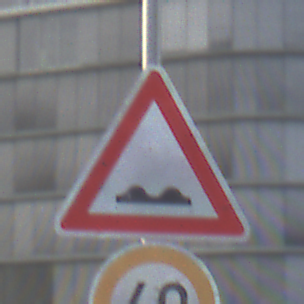
Verkehrszeichen: UnebeneFahrbahn
Zusatzzeichen unten: Geschwindigkeit40
Umgebung: Outdoor, Urban
Tageszeit: SunriseSunset
Wetter: PartlyCloudy
Licht: Natural
Jahreszeit: NotSpecified
Kontrast: LowContrast